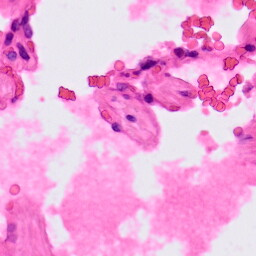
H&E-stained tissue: Lung